Interaction volume radius: 5 \u00c5
Interaction volume height: 40 \u00c5
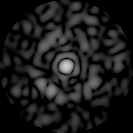
Disorder parameter: 0.8365